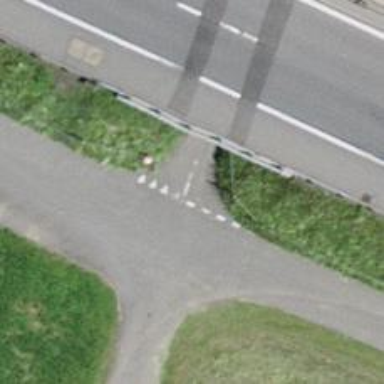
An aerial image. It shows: Road with "give way" sign.